Question: I've looked around the internet and found nothing, I've looked on other KineticJS examples that use a strokeWidth of 1 on their rectangles and they all appear to have a semi-opaque 2 pixel line rather than a nice sharp 1px opaque black line.
Now, I am guessing that as Google has nothing that the solution is either really simple or impossible, but.. do you know how I can get a one px border using KineticJS?
'''
$(window).load(function(){
var stage = new Kinetic.Stage({container: "kineticdiv", width: 700, height: 400});
var layer = new Kinetic.Layer();
var rect = new Kinetic.Rect({
x: stage.attrs.width/2, y: stage.attrs.height/2,
width: 100, height: 100,
fill: "#eee", stroke: "black", strokeWidth: 1
});
layer.add(rect);
stage.add(layer);
});
'''

Anyone got any ideas?
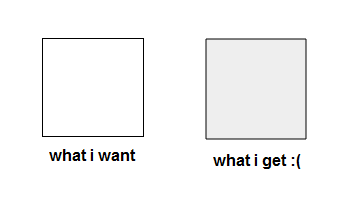
Answer: when you draw a line from (x,y1) to (x,y2) (say; the same is true for horizontal lines) you need to worry about whether x is "in the middle of a pixel". if the line is "between pixels" then it will be half in one and half in another. the result will look blurred (it's basically anti-aliasing).
graphics systems vary on whether coordinates are for corners or centres, but you can fix the issue by experimenting a little - you just need to add half a pixel width to the coord and try again.
in the case of an html5 canvas (0,0) is the top left corner, so if you have no transform i guess the top left pixel centre is at (0.5, 0.5).